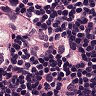
Metastatic tissue present: yes